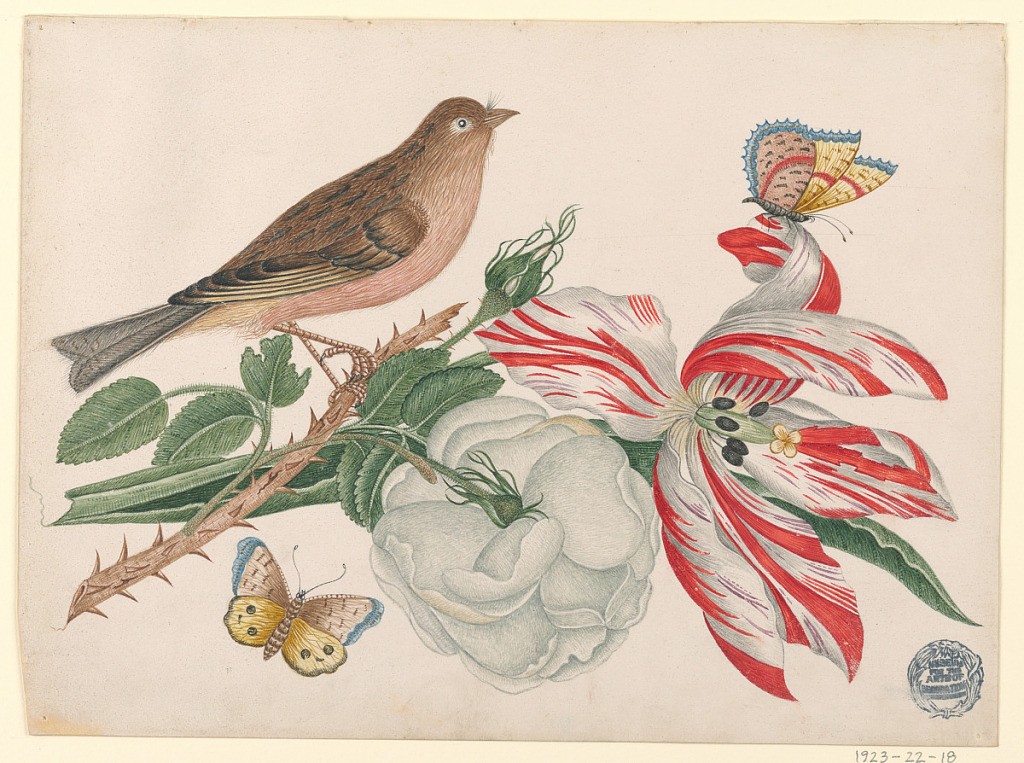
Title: Brown Bird on Branch with Rose, Tulip, and Insects
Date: ca. 1800–1830
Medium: Pen and ink, graphite on coated wove paper
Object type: Drawing
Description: Brown Bird on Branch with Rose, Tulip, and Insects